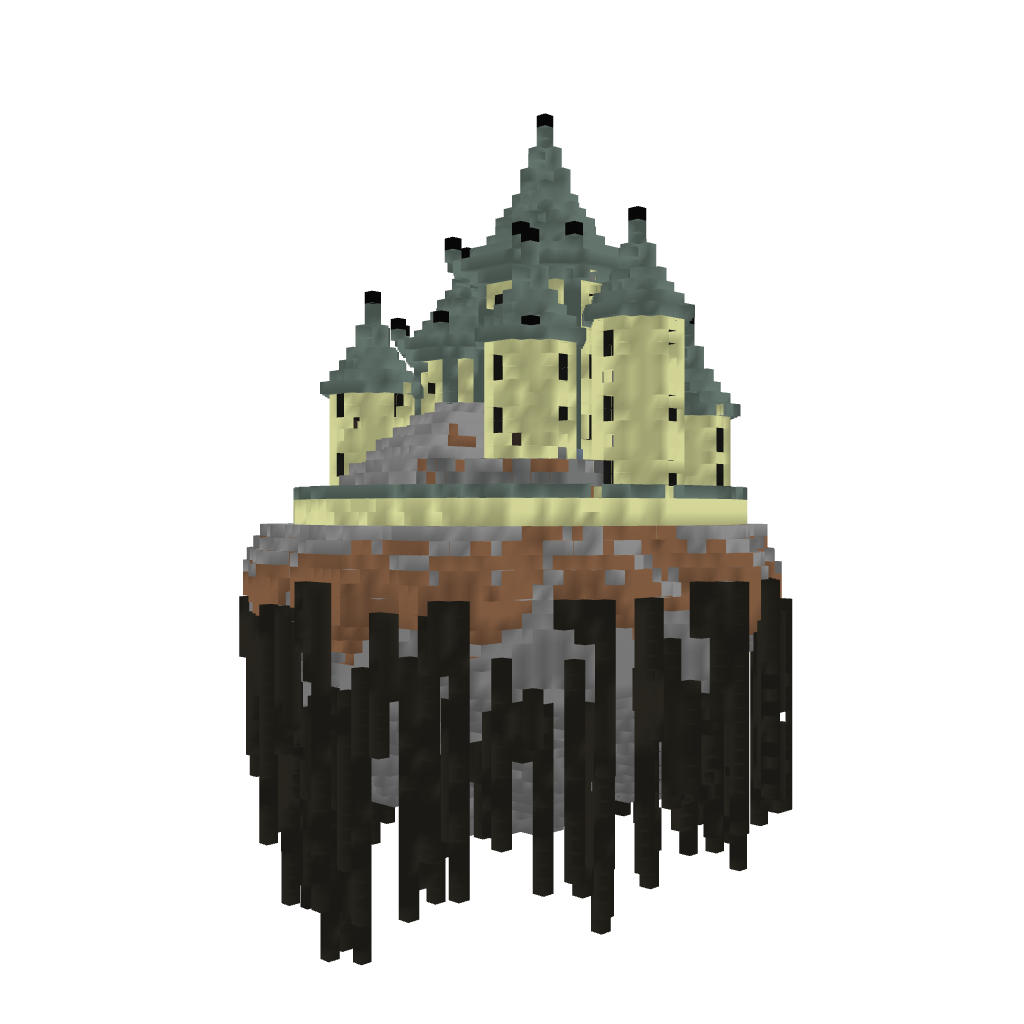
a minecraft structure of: Floating temple